Question: My whole activity is a 'TableLayout'. I want the first couple of 'TableRow' to be outside the 'ScrollView' and always visible. I then want the 'ScrollView' to start and have 10 'TableRow's inside of the 'ScrollView'. I then want a couple of 'TableRow's underneath the 'ScrollView' that have buttons in them that are also always visible and do not scroll.
Below is a rough sketch of what my code looks like.
'''
<TableLayout>
<TableRow></TableRow>
<TableRow></TableRow>
<TableRow>
<ScrollView
<TableLayout
<TableRow></TableRow>
<TableRow></TableRow>
</TableLayout>
</ScrollView>
</TableRow></TableRow>
<TableRow>
<Button></Button>
<Button></Button>
</TableRow>
</TableLayout>
'''
Below is my actual code. It is a lot of code to scroll through just in case you want to see it.
'''
<TableLayout
xmlns:android="http://schemas.android.com/apk/res/android"
xmlns:tools="http://schemas.android.com/tools"
android:id="@+id/tableLayout"
android:layout_width="fill_parent"
android:layout_height="fill_parent"
android:stretchColumns="1"
android:shrinkColumns="0"
android:orientation="vertical"
android:paddingLeft="16dp"
android:paddingRight="16dp"
android:paddingTop="70dp"
android:paddingBottom="50dp"
android:background="@drawable/scroll" >
<TableRow
android:id="@+id/header"
android:layout_width="0dip"
android:layout_height="wrap_content"
android:layout_weight="1" >
<TextView
android:id="@+id/category"
android:layout_height="wrap_content"
android:layout_width="0px"
android:layout_weight="1"
android:textStyle="bold"
android:textSize="15sp"
android:paddingTop="10dp"
android:gravity="center_horizontal" />
<TableLayout
android:layout_width="0dip"
android:layout_height="wrap_content"
android:layout_weight="1" >
<TableRow
android:layout_width="0dip"
android:layout_height="wrap_content"
android:layout_weight="1" >
<TextView
android:id="@+id/points"
android:layout_width="0dip"
android:layout_height="wrap_content"
android:layout_weight=".25"
android:textSize="10sp"
android:gravity="left"
android:textStyle="bold" />
</TableRow>
<TableRow
android:layout_width="0dip"
android:layout_height="wrap_content"
android:layout_weight="1" >
<TextView
android:id="@+id/percentage"
android:layout_width="0dip"
android:layout_height="wrap_content"
android:layout_weight=".3"
android:textSize="10sp"
android:gravity="left"
android:textStyle="bold" />
</TableRow>
<TableRow
android:layout_width="0dip"
android:layout_height="wrap_content"
android:layout_weight="1" >
<TextView
android:id="@+id/total_score"
android:layout_width="0dip"
android:layout_height="wrap_content"
android:layout_weight=".45"
android:textSize="10sp"
android:gravity="left"
android:textStyle="bold" />
</TableRow>
</TableLayout>
</TableRow>
<View
android:layout_width="fill_parent"
android:layout_height="1dp"
android:background="#000001" />
<TableRow
android:id="@+id/row3"
android:layout_width="0dip"
android:layout_height="wrap_content"
android:layout_weight="1" >
<TextView
android:id="@+id/imageColumn"
android:layout_width="0dip"
android:layout_height="wrap_content"
android:layout_weight="0" />
<TextView
android:id="@+id/questionColumn"
android:layout_width="0dip"
android:layout_height="wrap_content"
android:layout_weight=".45"
android:textSize="12sp"
android:textStyle="bold|italic"
android:gravity="center_vertical" />
<TextView
android:id="@+id/answerColumn"
android:layout_width="0dip"
android:layout_height="wrap_content"
android:layout_weight=".3"
android:textSize="12sp"
android:textStyle="bold|italic"
android:gravity="center_vertical" />
<TextView
android:id="@+id/verseColumn"
android:layout_width="0dip"
android:layout_height="wrap_content"
android:layout_weight=".25"
android:textSize="12sp"
android:textStyle="bold|italic"
android:gravity="center_vertical" />
</TableRow>
<TableRow
android:id="@+id/row3a"
android:layout_width="0dip"
android:layout_height="wrap_content"
android:layout_weight="1" >
<ScrollView
android:layout_width="fill_parent"
android:layout_height="fill_parent" >
<TableLayout
android:layout_width="0dip"
android:layout_height="wrap_content"
android:layout_weight="1" >
<TableRow
android:layout_width="0dip"
android:layout_height="wrap_content"
android:stretchColumns="0,1,2,3"
android:layout_weight="1" >
<ImageView
android:id="@+id/q1Image"
android:layout_width="10dp"
android:layout_height="10dp"
android:layout_gravity="center_vertical" />
<TextView
android:id="@+id/q1Question"
android:layout_width="0dip"
android:layout_height="wrap_content"
android:layout_weight=".45"
android:textSize="10sp"
android:paddingLeft="2dp"
android:paddingRight="2dp"
android:layout_gravity="center_vertical" />
<TextView
android:id="@+id/q1Answer"
android:layout_width="0dip"
android:layout_height="wrap_content"
android:layout_weight=".3"
android:textSize="10sp"
android:layout_gravity="center_vertical" />
<TextView
android:id="@+id/q1Verse"
android:layout_width="0dip"
android:layout_height="wrap_content"
android:layout_weight=".25"
android:textSize="10sp"
android:layout_gravity="center_vertical" />
</TableRow>
<View
android:layout_width="fill_parent"
android:layout_height="1dp"
android:background="#C2BEBF" />
<TableRow
android:id="@+id/row5"
android:layout_width="0dip"
android:layout_height="wrap_content"
android:stretchColumns="0,1,2,3"
android:layout_weight="1" >
<ImageView
android:id="@+id/q2Image"
android:layout_width="10dp"
android:layout_height="10dp"
android:layout_gravity="center_vertical" />
<TextView
android:id="@+id/q2Question"
android:layout_width="0dip"
android:layout_height="wrap_content"
android:layout_weight=".45"
android:textSize="10sp"
android:paddingLeft="2dp"
android:paddingRight="2dp"
android:layout_gravity="center_vertical" />
<TextView
android:id="@+id/q2Answer"
android:layout_width="0dip"
android:layout_height="wrap_content"
android:layout_weight=".3"
android:textSize="10sp"
android:layout_gravity="center_vertical" />
<TextView
android:id="@+id/q2Verse"
android:layout_width="0dip"
android:layout_height="wrap_content"
android:layout_weight=".25"
android:textSize="10sp"
android:layout_gravity="center_vertical" />
</TableRow>
<View
android:layout_width="fill_parent"
android:layout_height="1dp"
android:background="#C2BEBF" />
<TableRow
android:id="@+id/row6"
android:layout_width="0dip"
android:layout_height="wrap_content"
android:stretchColumns="0,1,2,3"
android:layout_weight="1" >
<ImageView
android:id="@+id/q3Image"
android:layout_width="10dp"
android:layout_height="10dp"
android:layout_gravity="center_vertical" />
<TextView
android:id="@+id/q3Question"
android:layout_width="0dip"
android:layout_height="wrap_content"
android:layout_weight=".45"
android:textSize="10sp"
android:paddingLeft="2dp"
android:paddingRight="2dp"
android:layout_gravity="center_vertical" />
<TextView
android:id="@+id/q3Answer"
android:layout_width="0dip"
android:layout_height="wrap_content"
android:layout_weight=".3"
android:textSize="10sp"
android:layout_gravity="center_vertical" />
<TextView
android:id="@+id/q3Verse"
android:layout_width="0dip"
android:layout_height="wrap_content"
android:layout_weight=".25"
android:textSize="10sp"
android:layout_gravity="center_vertical" />
</TableRow>
<View
android:layout_width="fill_parent"
android:layout_height="1dp"
android:background="#C2BEBF" />
<TableRow
android:id="@+id/row7"
android:layout_width="0dip"
android:layout_height="wrap_content"
android:stretchColumns="0,1,2,3"
android:layout_weight="1" >
<ImageView
android:id="@+id/q4Image"
android:layout_width="10dp"
android:layout_height="10dp"
android:layout_gravity="center_vertical" />
<TextView
android:id="@+id/q4Question"
android:layout_width="0dip"
android:layout_height="wrap_content"
android:layout_weight=".45"
android:textSize="10sp"
android:paddingLeft="2dp"
android:paddingRight="2dp"
android:layout_gravity="center_vertical" />
<TextView
android:id="@+id/q4Answer"
android:layout_width="0dip"
android:layout_height="wrap_content"
android:layout_weight=".3"
android:textSize="10sp"
android:layout_gravity="center_vertical" />
<TextView
android:id="@+id/q4Verse"
android:layout_width="0dip"
android:layout_height="wrap_content"
android:layout_weight=".25"
android:textSize="10sp"
android:layout_gravity="center_vertical" />
</TableRow>
<View
android:layout_width="fill_parent"
android:layout_height="1dp"
android:background="#C2BEBF" />
<TableRow
android:id="@+id/row8"
android:layout_width="0dip"
android:layout_height="wrap_content"
android:stretchColumns="0,1,2,3"
android:layout_weight="1" >
<ImageView
android:id="@+id/q5Image"
android:layout_width="10dp"
android:layout_height="10dp"
android:layout_gravity="center_vertical" />
<TextView
android:id="@+id/q5Question"
android:layout_width="0dip"
android:layout_height="wrap_content"
android:layout_weight=".45"
android:textSize="10sp"
android:paddingLeft="2dp"
android:paddingRight="2dp"
android:layout_gravity="center_vertical" />
<TextView
android:id="@+id/q5Answer"
android:layout_width="0dip"
android:layout_height="wrap_content"
android:layout_weight=".3"
android:textSize="10sp"
android:layout_gravity="center_vertical" />
<TextView
android:id="@+id/q5Verse"
android:layout_width="0dip"
android:layout_height="wrap_content"
android:layout_weight=".25"
android:textSize="10sp"
android:layout_gravity="center_vertical" />
</TableRow>
<View
android:layout_width="fill_parent"
android:layout_height="1dp"
android:background="#C2BEBF" />
<TableRow
android:id="@+id/row9"
android:layout_width="0dip"
android:layout_height="wrap_content"
android:stretchColumns="0,1,2,3"
android:layout_weight="1" >
<ImageView
android:id="@+id/q6Image"
android:layout_width="10dp"
android:layout_height="10dp"
android:layout_gravity="center_vertical" />
<TextView
android:id="@+id/q6Question"
android:layout_width="0dip"
android:layout_height="wrap_content"
android:layout_weight=".45"
android:textSize="10sp"
android:paddingLeft="2dp"
android:paddingRight="2dp"
android:layout_gravity="center_vertical" />
<TextView
android:id="@+id/q6Answer"
android:layout_width="0dip"
android:layout_height="wrap_content"
android:layout_weight=".3"
android:textSize="10sp"
android:layout_gravity="center_vertical" />
<TextView
android:id="@+id/q6Verse"
android:layout_width="0dip"
android:layout_height="wrap_content"
android:layout_weight=".25"
android:textSize="10sp"
android:layout_gravity="center_vertical" />
</TableRow>
<View
android:layout_width="fill_parent"
android:layout_height="1dp"
android:background="#C2BEBF" />
<TableRow
android:id="@+id/row10"
android:layout_width="0dip"
android:layout_height="wrap_content"
android:stretchColumns="0,1,2,3"
android:layout_weight="1" >
<ImageView
android:id="@+id/q7Image"
android:layout_width="10dp"
android:layout_height="10dp"
android:layout_gravity="center_vertical" />
<TextView
android:id="@+id/q7Question"
android:layout_width="0dip"
android:layout_height="wrap_content"
android:layout_weight=".45"
android:textSize="10sp"
android:paddingLeft="2dp"
android:paddingRight="2dp"
android:layout_gravity="center_vertical" />
<TextView
android:id="@+id/q7Answer"
android:layout_width="0dip"
android:layout_height="wrap_content"
android:layout_weight=".3"
android:textSize="10sp"
android:layout_gravity="center_vertical" />
<TextView
android:id="@+id/q7Verse"
android:layout_width="0dip"
android:layout_height="wrap_content"
android:layout_weight=".25"
android:textSize="10sp"
android:layout_gravity="center_vertical" />
</TableRow>
<View
android:layout_width="fill_parent"
android:layout_height="1dp"
android:background="#C2BEBF" />
<TableRow
android:id="@+id/row11"
android:layout_width="0dip"
android:layout_height="wrap_content"
android:stretchColumns="0,1,2,3"
android:layout_weight="1" >
<ImageView
android:id="@+id/q8Image"
android:layout_width="10dp"
android:layout_height="10dp"
android:layout_gravity="center_vertical" />
<TextView
android:id="@+id/q8Question"
android:layout_width="0dip"
android:layout_height="wrap_content"
android:layout_weight=".45"
android:textSize="10sp"
android:paddingLeft="2dp"
android:paddingRight="2dp"
android:layout_gravity="center_vertical" />
<TextView
android:id="@+id/q8Answer"
android:layout_width="0dip"
android:layout_height="wrap_content"
android:layout_weight=".3"
android:textSize="10sp"
android:layout_gravity="center_vertical" />
<TextView
android:id="@+id/q8Verse"
android:layout_width="0dip"
android:layout_height="wrap_content"
android:layout_weight=".25"
android:textSize="10sp"
android:layout_gravity="center_vertical" />
</TableRow>
<View
android:layout_width="fill_parent"
android:layout_height="1dp"
android:background="#C2BEBF" />
<TableRow
android:id="@+id/row12"
android:layout_width="0dip"
android:layout_height="wrap_content"
android:stretchColumns="0,1,2,3"
android:layout_weight="1" >
<ImageView
android:id="@+id/q9Image"
android:layout_width="10dp"
android:layout_height="10dp"
android:layout_gravity="center_vertical" />
<TextView
android:id="@+id/q9Question"
android:layout_width="0dip"
android:layout_height="wrap_content"
android:layout_weight=".45"
android:textSize="10sp"
android:paddingLeft="2dp"
android:paddingRight="2dp"
android:layout_gravity="center_vertical" />
<TextView
android:id="@+id/q9Answer"
android:layout_width="0dip"
android:layout_height="wrap_content"
android:layout_weight=".3"
android:textSize="10sp"
android:layout_gravity="center_vertical" />
<TextView
android:id="@+id/q9Verse"
android:layout_width="0dip"
android:layout_height="wrap_content"
android:layout_weight=".25"
android:textSize="10sp"
android:layout_gravity="center_vertical" />
</TableRow>
<View
android:layout_width="fill_parent"
android:layout_height="1dp"
android:background="#C2BEBF" />
<TableRow
android:id="@+id/row13"
android:layout_width="0dip"
android:layout_height="wrap_content"
android:stretchColumns="0,1,2,3"
android:layout_weight="1" >
<ImageView
android:id="@+id/q10Image"
android:layout_width="10dp"
android:layout_height="10dp"
android:layout_gravity="center_vertical" />
<TextView
android:id="@+id/q10Question"
android:layout_width="0dip"
android:layout_height="wrap_content"
android:layout_weight=".45"
android:textSize="10sp"
android:paddingLeft="2dp"
android:paddingRight="2dp"
android:layout_gravity="center_vertical" />
<TextView
android:id="@+id/q10Answer"
android:layout_width="0dip"
android:layout_height="wrap_content"
android:layout_weight=".3"
android:textSize="10sp"
android:layout_gravity="center_vertical" />
<TextView
android:id="@+id/q10Verse"
android:layout_width="0dip"
android:layout_height="wrap_content"
android:layout_weight=".25"
android:textSize="10sp"
android:layout_gravity="center_vertical" />
</TableRow>
</TableLayout>
</ScrollView>
</TableRow>
<TableRow
android:id="@+id/row14"
android:layout_width="0dip"
android:layout_height="wrap_content"
android:stretchColumns="0,1"
android:layout_weight="1" >
<Button
android:id="@+id/mainmenuBtn"
android:layout_width="0dip"
android:layout_height="wrap_content"
android:layout_weight=".33"
android:textSize="10sp" />
<Button
android:id="@+id/highscoresBtn"
android:layout_width="0dip"
android:layout_height="wrap_content"
android:layout_weight=".33"
android:textSize="10sp" />
<Button
android:id="@+id/playBtn"
android:layout_width="0dip"
android:layout_height="wrap_content"
android:layout_weight=".34"
android:textSize="10sp" />
</TableRow>
</TableLayout>
'''
Below is the display it outputs. Before I tried to add the 'ScrollView', it was all displaying correctly. The reason I am trying to add the 'ScrollView' is because it was too much text and I had to make the font size extremely small to fit everything but it was unreadable because it was so small. I then decided to make it a 'ScrollView' and make the text size larger.

That was a lot of writing so hopefully it made sense!
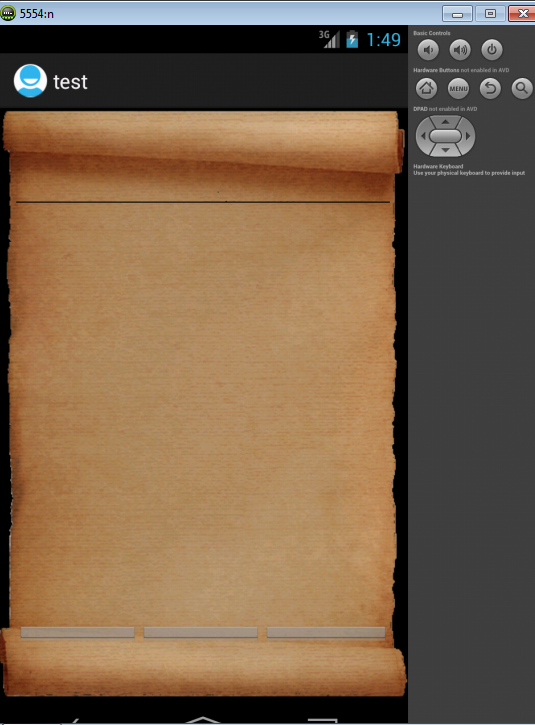
Answer: It may be a better approach to wrap the whole activity inside a LinearLayout and then have three individual TableLayouts, using the scrollview on/around just the middle TableLayout.